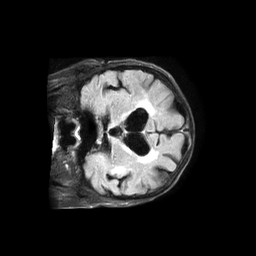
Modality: FLAIR
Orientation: coronal
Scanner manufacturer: philips
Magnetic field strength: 1.5 T
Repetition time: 6 s
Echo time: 0.104 s